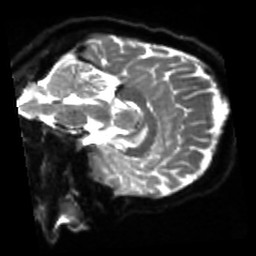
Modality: sbref
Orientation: sagittal
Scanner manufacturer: siemens
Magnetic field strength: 3 T
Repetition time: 4 s
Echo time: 0.0594 s